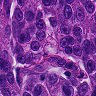
Metastatic tissue present: yes